Interaction volume radius: 5 \u00c5
Interaction volume height: 15 \u00c5
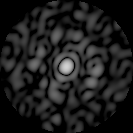
Disorder parameter: 0.8796